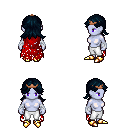
a pixel art fantasy rpg character, female body template, dark elf, purple skin, red tattered cape, white pants, raven loose hair, bronze tiara, white cloth bandages, gold boots, four views (front, back, left, right), 2x2 character sprite sheet, small pixel art, hard edges, no anti-aliasing